Question: I have created two different layouts (with bootstrap) on the . One for mobile, one for desktop. Website has different pages with complex structure. Some of blocks should be visible only in desktop and vice-versa.
Here is an example page: (other pages are different, but has the same problems)

Title A, Title N... are links, they:
- -
There is no problems, everything works. But...
I am afraid that website will be blacklisted by Google.
- -
Yes, it will be easier to put content on page and just let user scroll on desktop and mobile versions without any hidden content and popovers, but this website needs to be created as designed.
Now i have two different ideas to avoid problems with SEO.
- -
So, how you usually solve similar tasks?
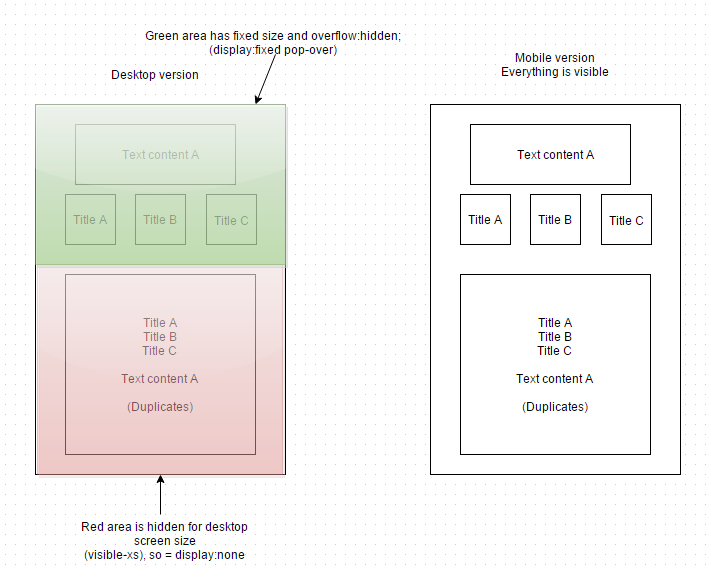
Answer: There are no any problem.Don't worry!
It is natural.Google can crawl both mobile and desktop elements and can detect difference of hidden content from mobile view and desktop view.
Also any hidden contents have not problem for SEO.
Just hidden links and contents for Black-Hat purposes (for example cloaking) are bad for SEO.
So don't worry.Keep your hidden contents and stay in your current way.
Aslo follow this guides for choosing the best methods of designing responsive website:
<URL>
<URL>
<URL>
And check your site here:
<URL>